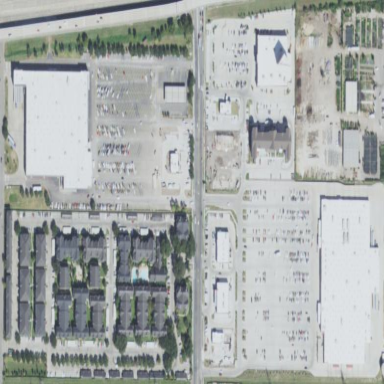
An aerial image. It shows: Retail area.